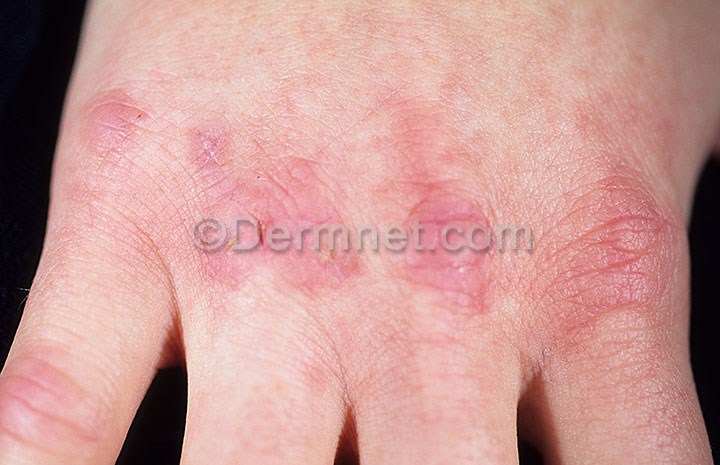
Disease: Warts Molluscum and other Viral Infections